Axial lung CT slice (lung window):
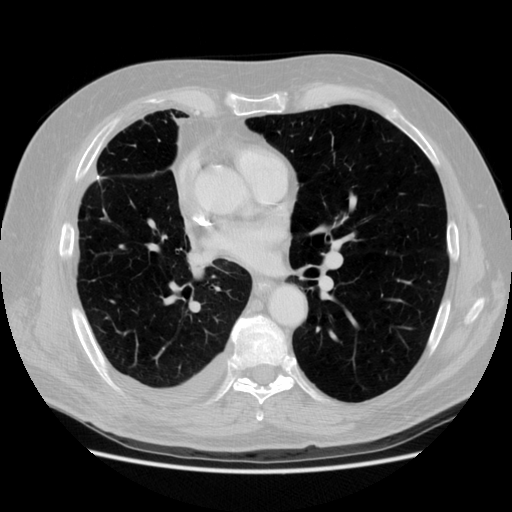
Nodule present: no